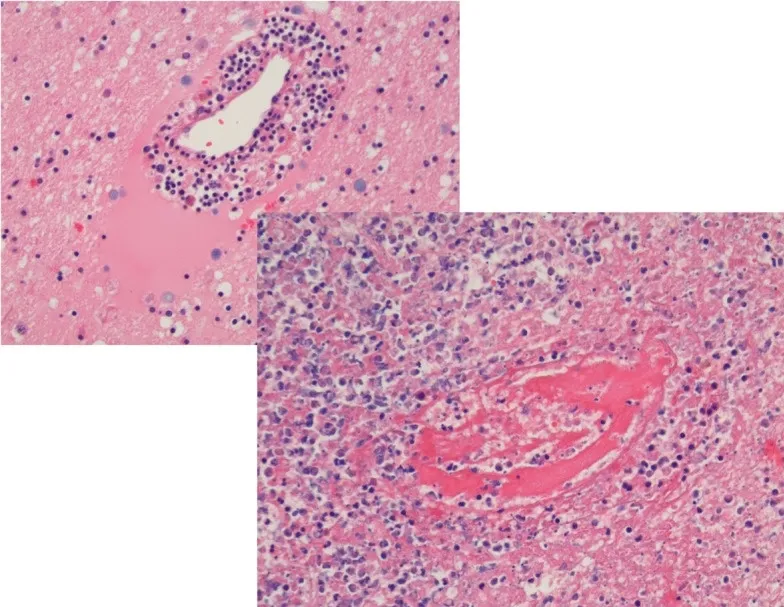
Microscopic findings. Hematoxylin - Eosin coloring, magnification 200x, showing mixed nuclear inflammatory infiltrates as sign of vasculitis of the entire brain with concomitant vascular destruction and trombosis.
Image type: pathology (h&e)